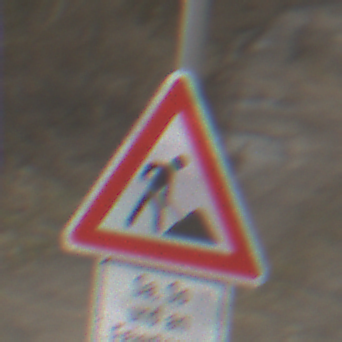
Verkehrszeichen: Arbeitsstelle
Zusatzzeichen unten: ZeitangabenMitBeschraenkungAufWochentage9
Umgebung: Outdoor, Nature
Tageszeit: MorningAfternoon
Wetter: PartlyCloudy
Licht: Natural
Jahreszeit: Winter
Kontrast: MediumContrast